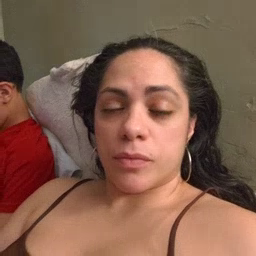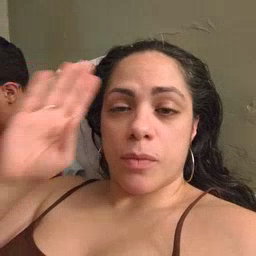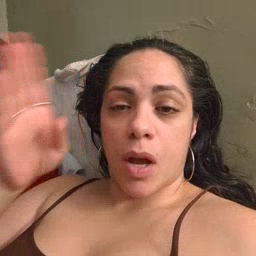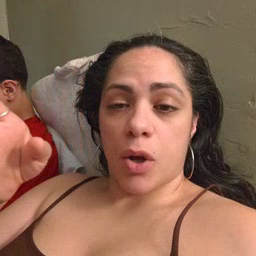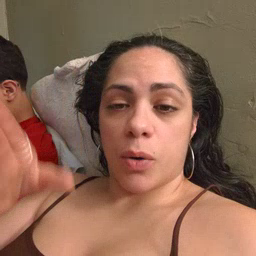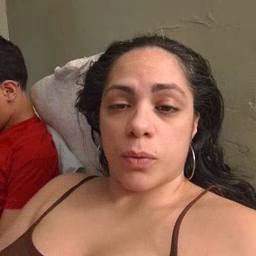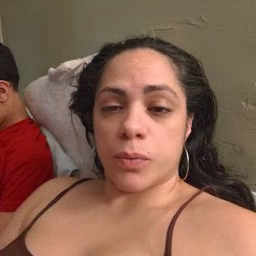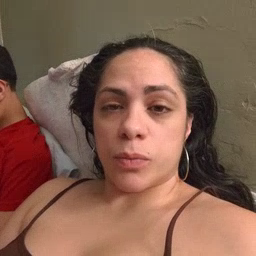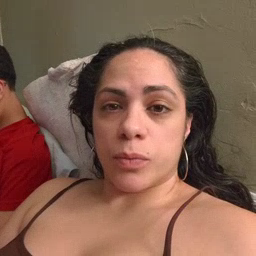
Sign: hello